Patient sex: F
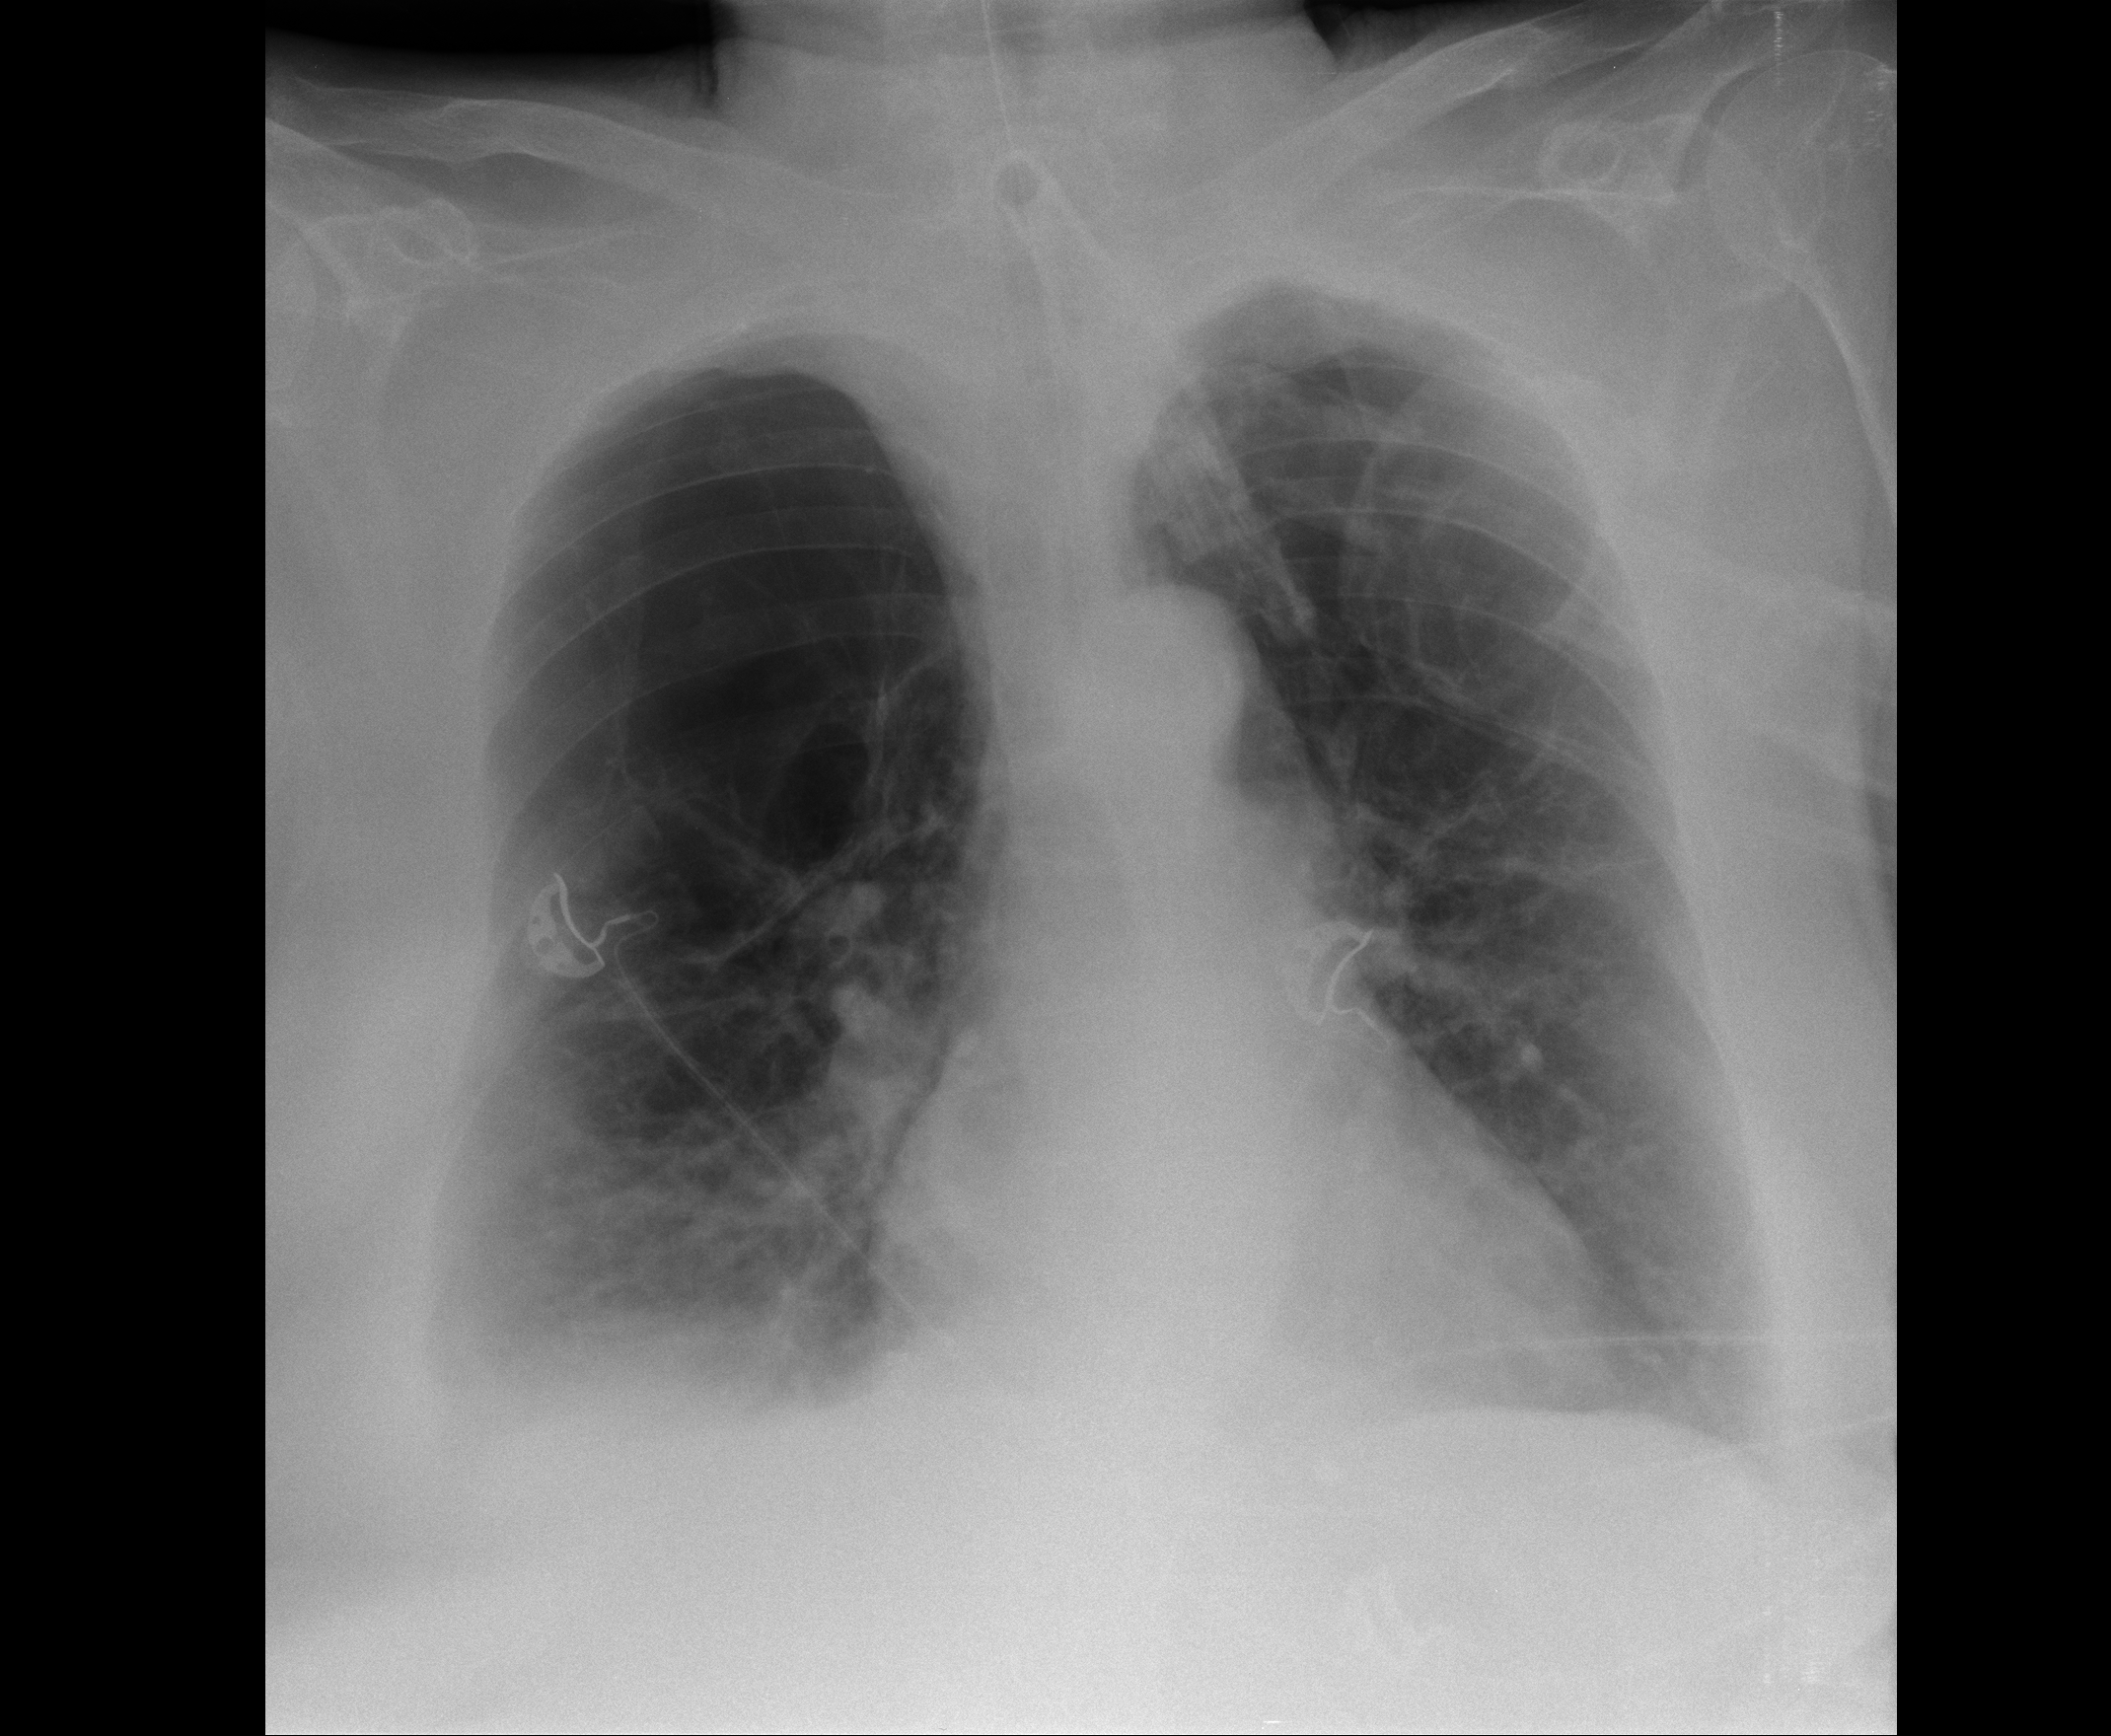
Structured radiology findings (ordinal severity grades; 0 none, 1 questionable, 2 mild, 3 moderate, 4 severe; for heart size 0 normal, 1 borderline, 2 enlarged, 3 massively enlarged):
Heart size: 0
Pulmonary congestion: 0
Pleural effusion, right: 2
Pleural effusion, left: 1
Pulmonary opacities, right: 2
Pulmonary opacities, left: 0
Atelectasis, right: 2
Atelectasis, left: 2